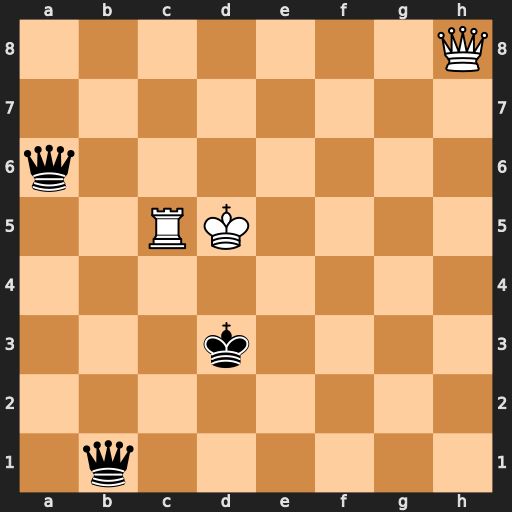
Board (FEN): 7Q/8/q7/2RK4/8/3k4/8/1q6
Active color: w
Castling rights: -
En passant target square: -
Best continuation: Qh7+ Ke3 Qxb1